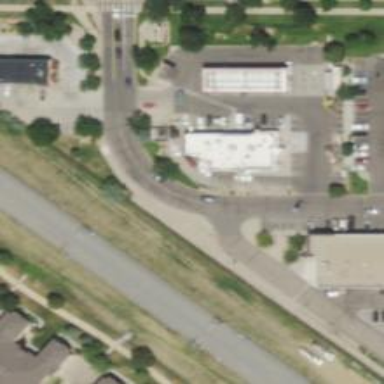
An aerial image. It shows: Convenience shop.